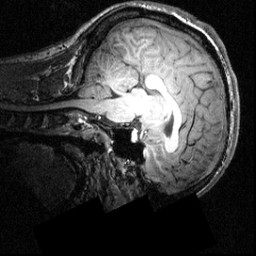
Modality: T1w
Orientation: sagittal
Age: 20
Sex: male
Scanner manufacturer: siemens
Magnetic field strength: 3.951 T
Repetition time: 1.5 s
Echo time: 0.00335 s